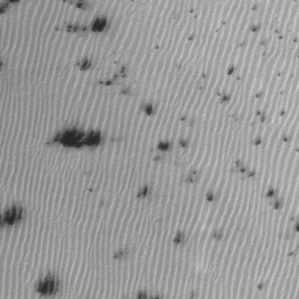
Label: frost